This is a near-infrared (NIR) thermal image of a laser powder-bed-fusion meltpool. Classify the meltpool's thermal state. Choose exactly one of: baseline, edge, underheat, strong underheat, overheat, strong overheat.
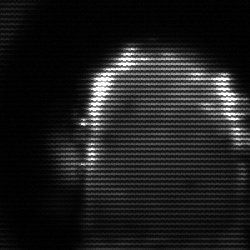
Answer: baseline